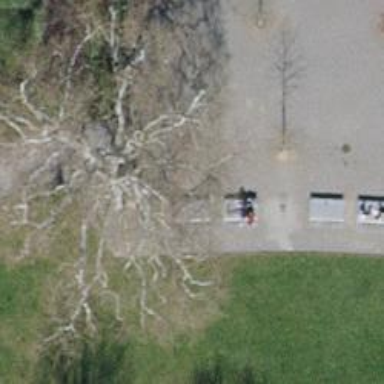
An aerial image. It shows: Bench for seating.